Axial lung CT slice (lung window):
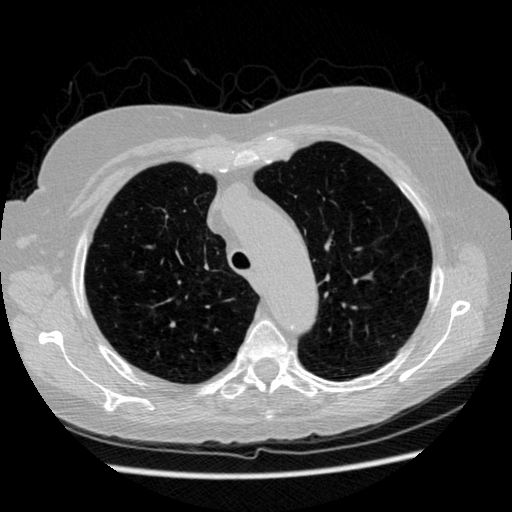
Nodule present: no